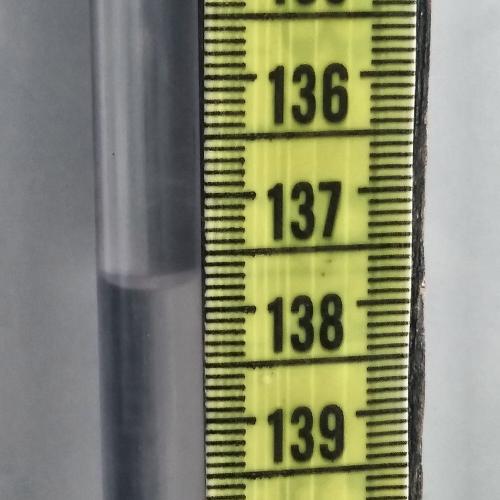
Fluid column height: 137.8 cm